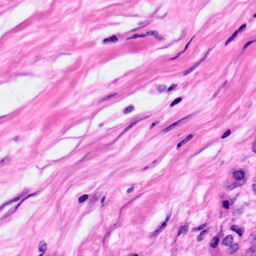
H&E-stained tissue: Pancreatic